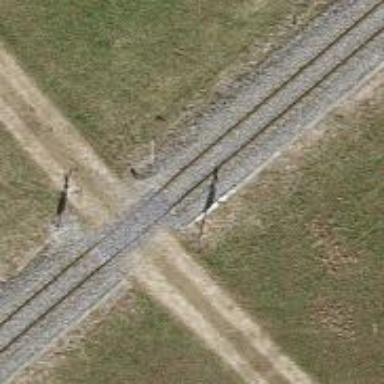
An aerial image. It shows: Level crossing along the railway.